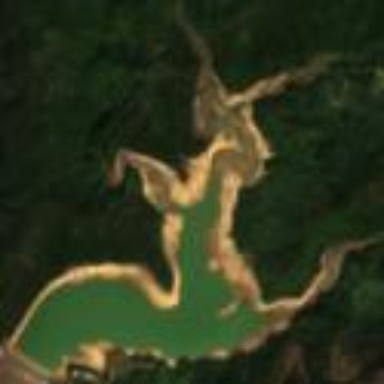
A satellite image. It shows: Reservoir of natural water.